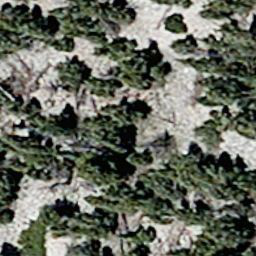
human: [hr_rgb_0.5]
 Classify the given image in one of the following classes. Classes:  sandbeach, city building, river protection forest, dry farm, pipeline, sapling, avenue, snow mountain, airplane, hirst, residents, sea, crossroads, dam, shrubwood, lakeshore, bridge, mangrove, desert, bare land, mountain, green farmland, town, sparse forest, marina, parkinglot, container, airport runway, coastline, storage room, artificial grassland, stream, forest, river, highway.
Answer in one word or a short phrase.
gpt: sparse forest